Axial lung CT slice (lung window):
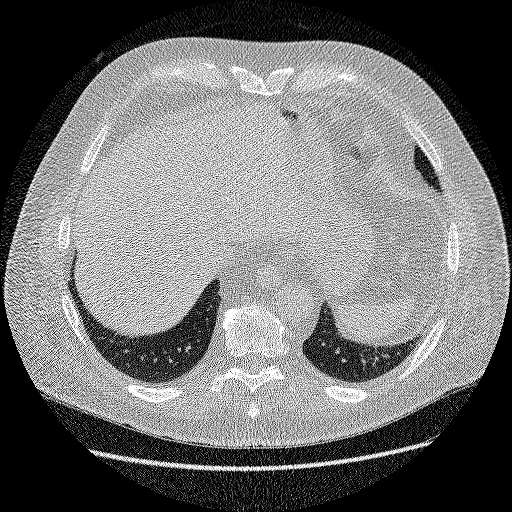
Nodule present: no